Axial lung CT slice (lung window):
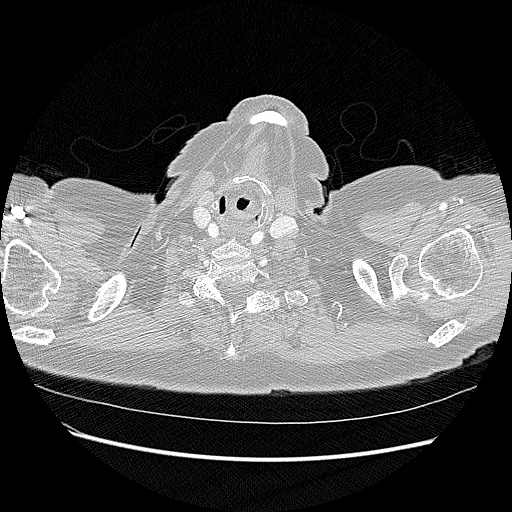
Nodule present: no